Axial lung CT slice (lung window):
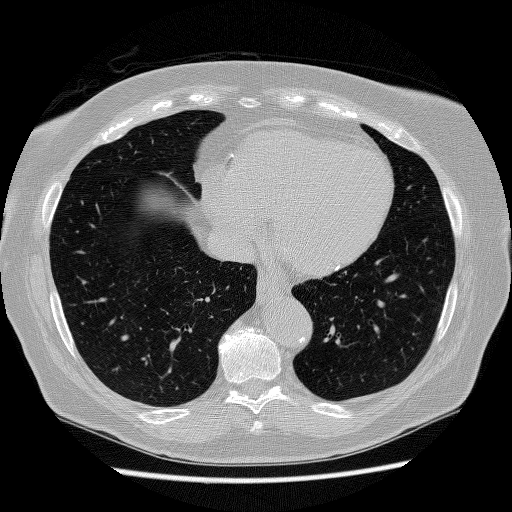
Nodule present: no